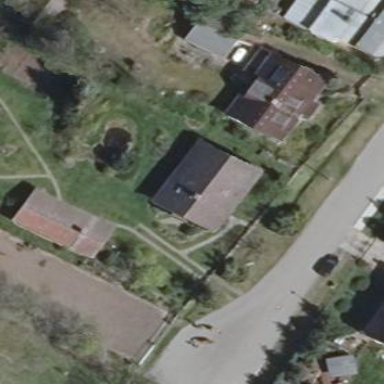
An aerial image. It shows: Gabled house with the roof oriented along the building.